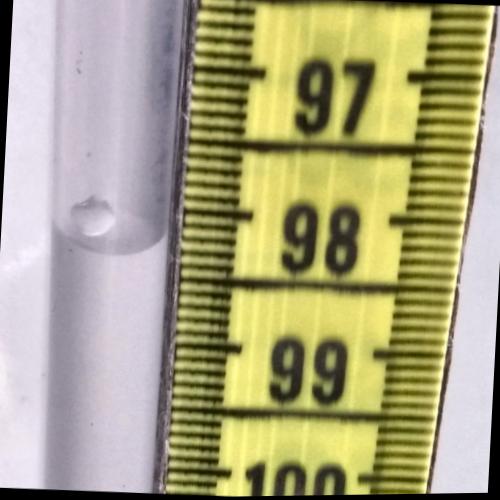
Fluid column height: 98.3 cm